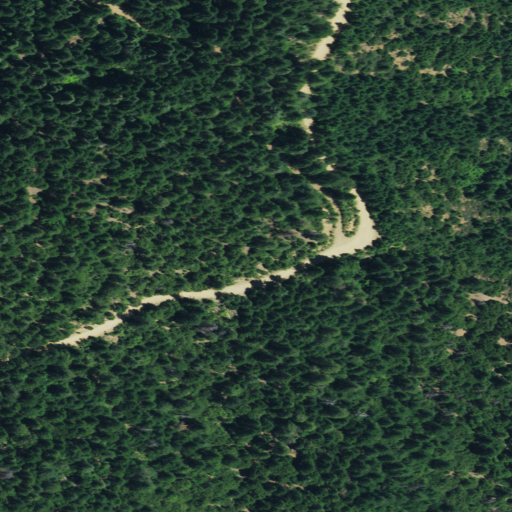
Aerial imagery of ridge(s) in California named Topnotch Ridge containing evergreen forest, open development, grassland, and mixed forest